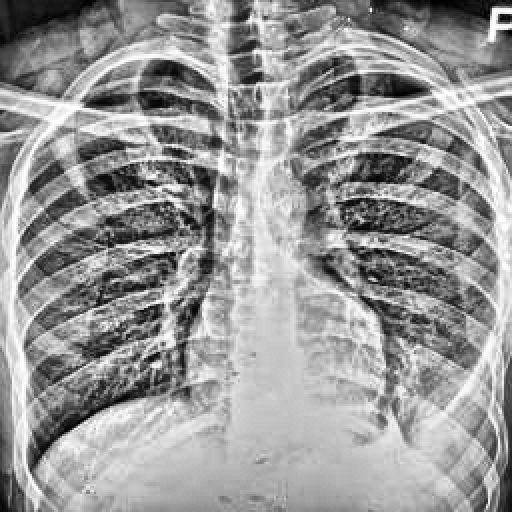
Finding: TUBERCULOSIS